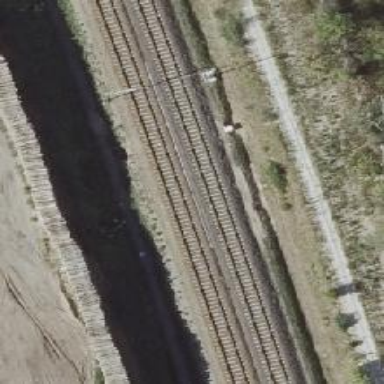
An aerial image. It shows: Railway milestone with catenary mast.